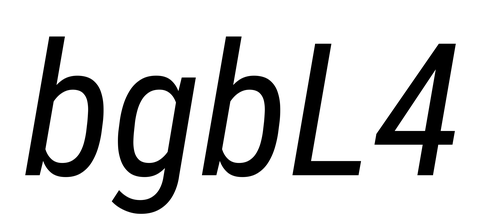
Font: Roboto-Italic_Condensed_Italic